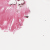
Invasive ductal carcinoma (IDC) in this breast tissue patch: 0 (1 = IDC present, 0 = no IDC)